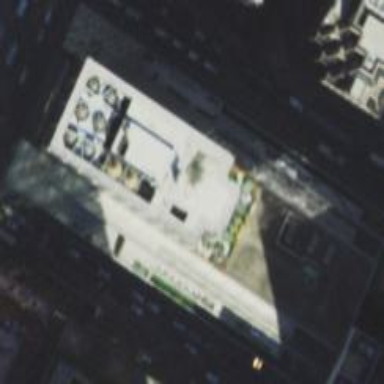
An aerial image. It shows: Building with flat concrete roof.